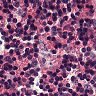
Metastatic tissue present: no